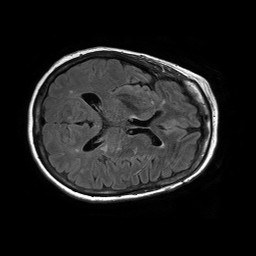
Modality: FLAIR
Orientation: axial
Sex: female
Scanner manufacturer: philips
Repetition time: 11 s
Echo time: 0.125 s